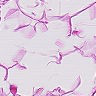
Metastatic tissue present: no